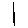
Label: line